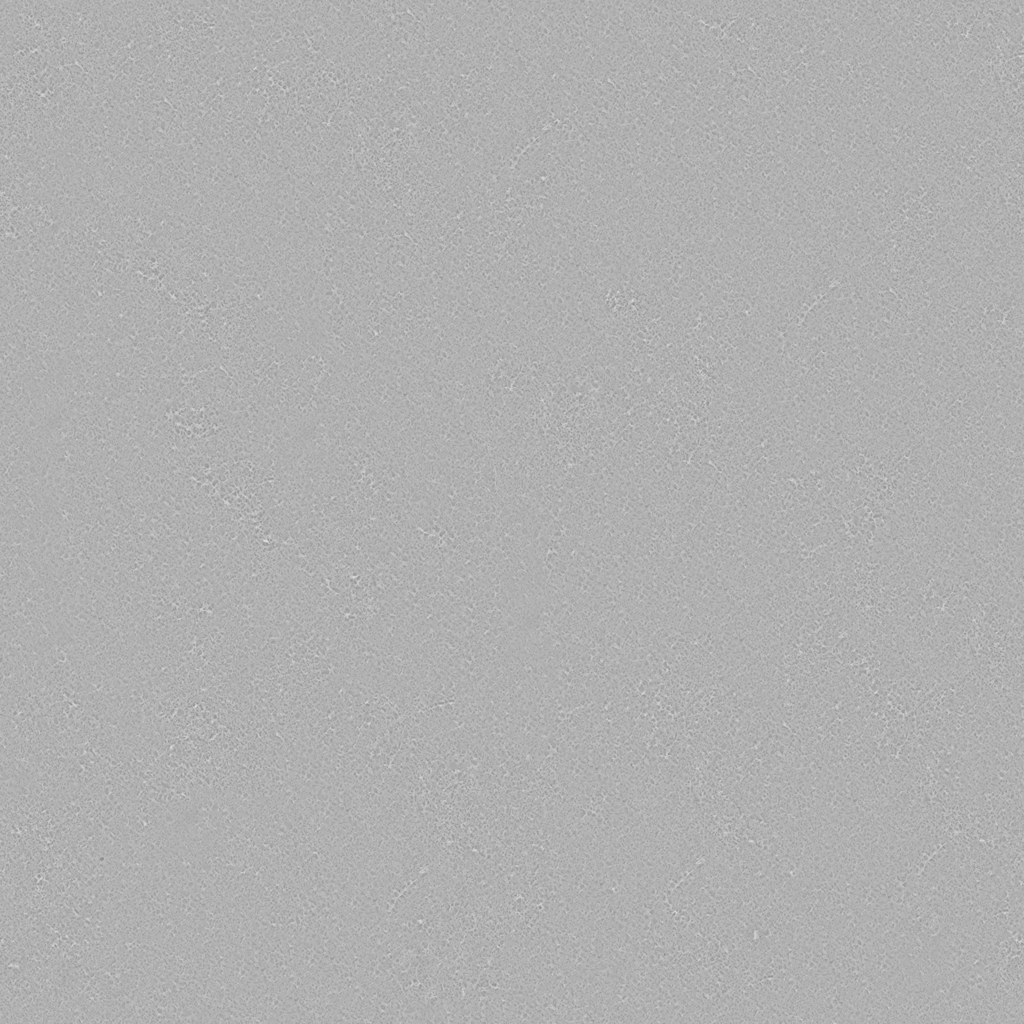
Texture map type: Roughness